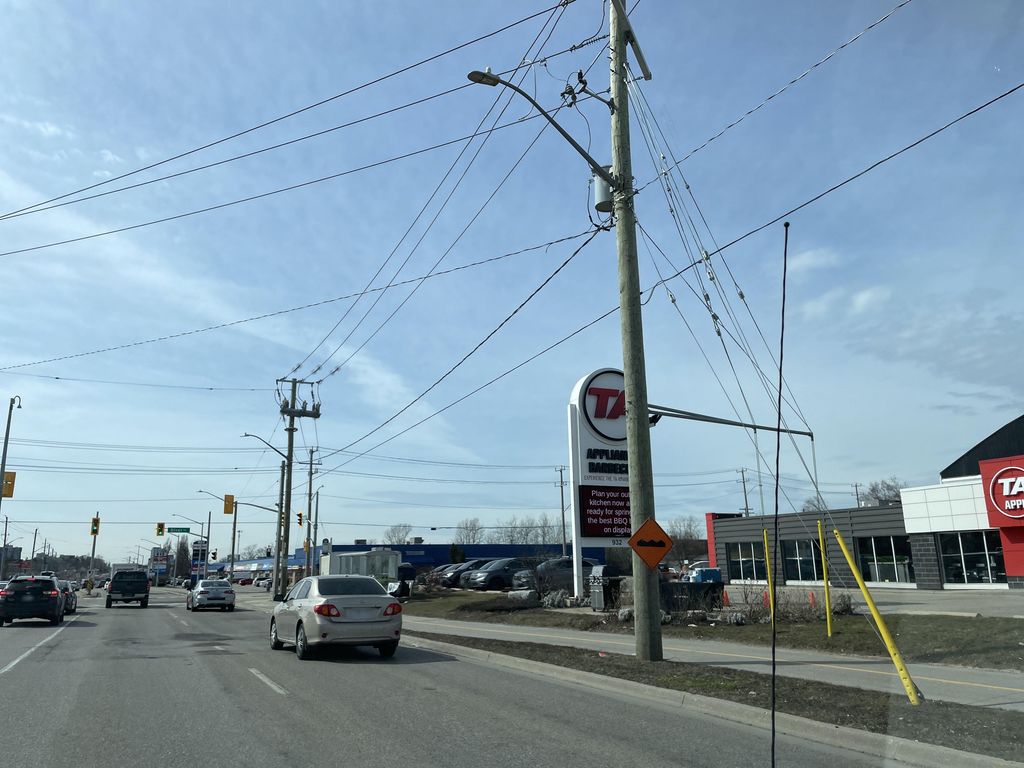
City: kitchener-waterloo